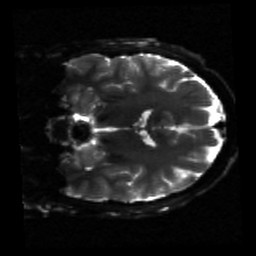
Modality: sbref
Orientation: coronal
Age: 31
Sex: male
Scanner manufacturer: siemens
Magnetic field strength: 3 T
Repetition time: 3.23 s
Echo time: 0.0892 s